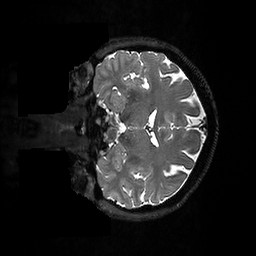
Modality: T2w
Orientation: coronal
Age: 49
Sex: female
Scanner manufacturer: ge
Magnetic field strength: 3 T
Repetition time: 3.202 s
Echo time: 0.06602 s